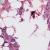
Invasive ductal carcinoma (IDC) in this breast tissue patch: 1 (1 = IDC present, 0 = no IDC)